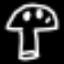
Label: mushroom